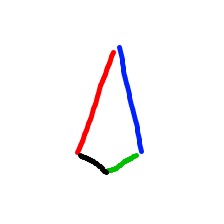
Shape: kite